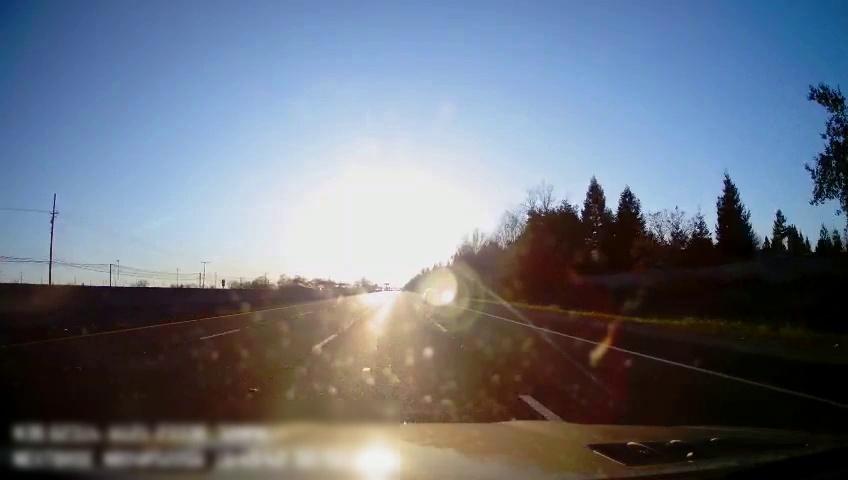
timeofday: Day
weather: Sunny
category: Drivable Space
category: Vehicles | Car
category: Lanes | Alternate Lane
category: Lanes | Alternate Lane
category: Lanes | Current Lane
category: Lanes | Current Lane
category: Lanes | Alternate Lane